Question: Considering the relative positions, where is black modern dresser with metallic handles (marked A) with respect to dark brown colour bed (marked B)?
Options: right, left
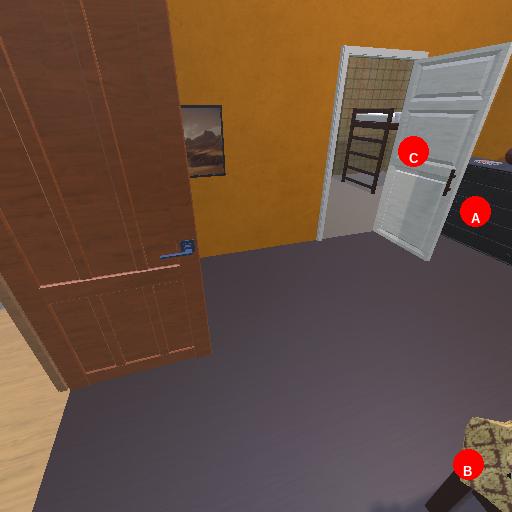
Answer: right